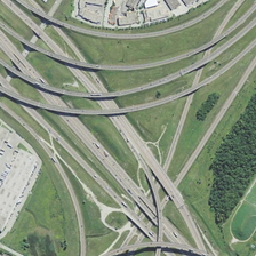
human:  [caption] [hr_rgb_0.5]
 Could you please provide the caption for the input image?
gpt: A large number of trees and lawns were planted near the viaduct.

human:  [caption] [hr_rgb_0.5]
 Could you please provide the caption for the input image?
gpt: Many long viaducts have been laid on this land.

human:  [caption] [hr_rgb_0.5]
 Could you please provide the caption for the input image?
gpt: There are many long viaducts on this land.

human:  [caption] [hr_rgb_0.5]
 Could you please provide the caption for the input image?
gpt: Many trees and lawns were planted near the overpass.

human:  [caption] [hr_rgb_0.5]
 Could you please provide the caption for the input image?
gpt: Several long bridges have been erected on this land.